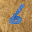
Label: 6